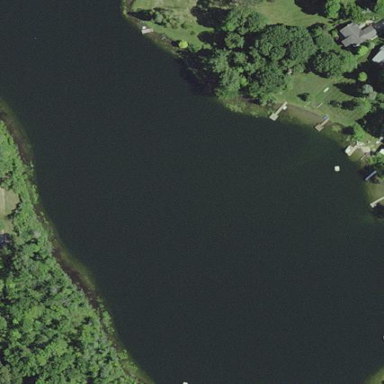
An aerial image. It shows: Beautiful lake surrounded by nature.